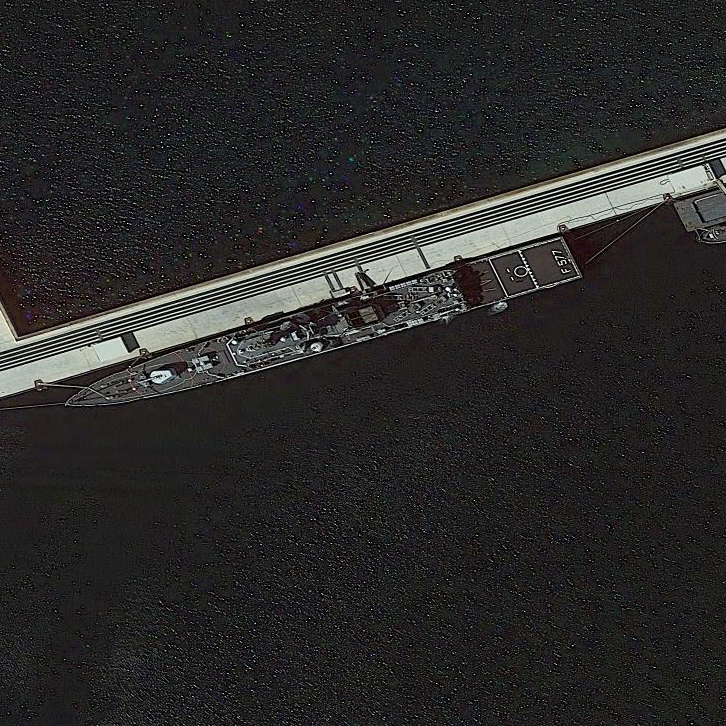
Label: Maestrale-class_frigate